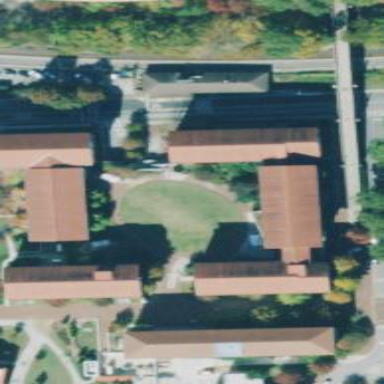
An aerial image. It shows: University building.